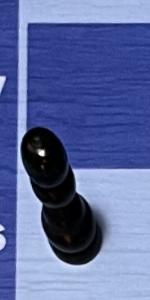
Label: Pawn_Black